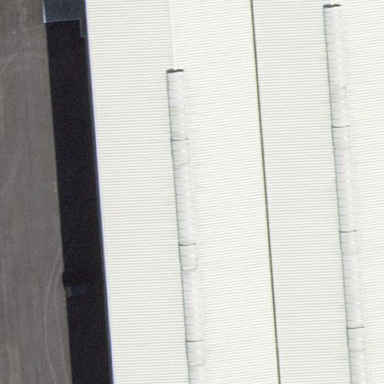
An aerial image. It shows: Industrial building.